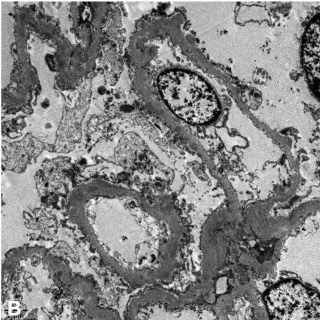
Electron micrographs. Mild, irregular thickening of the GBM and electron-dense deposits in the subepithelial side of the GBM (A,B).
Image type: pathology (h&e)